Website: home-depot
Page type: customer-info-address
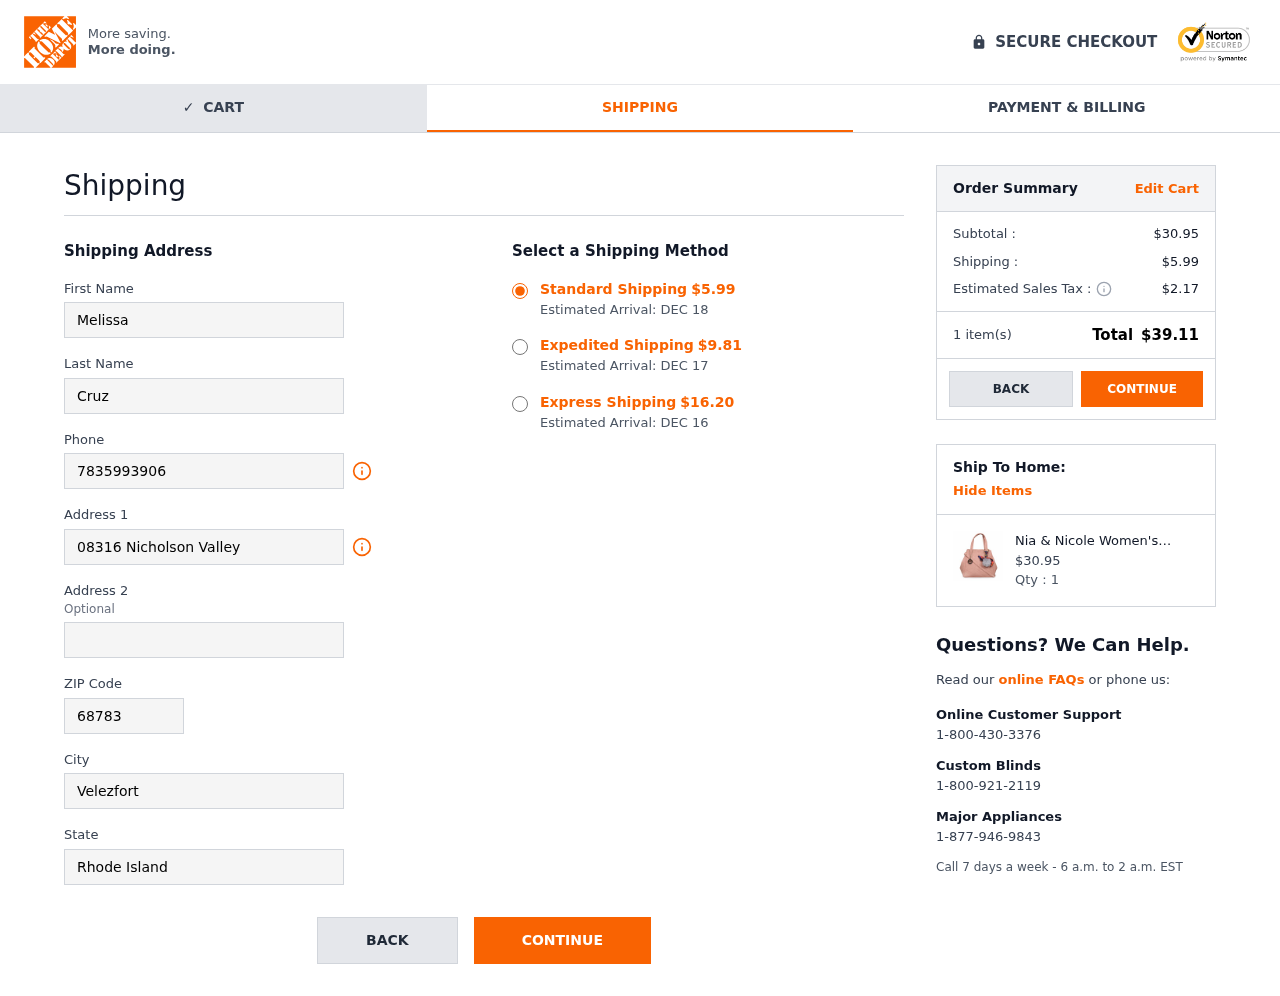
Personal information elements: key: PII_CITY
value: Velezfort
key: PII_FIRSTNAME
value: Melissa
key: PII_LASTNAME
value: Cruz
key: PII_PHONE
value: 7835993906
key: PII_POSTCODE
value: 68783
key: PII_STATE
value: Rhode Island
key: PII_STREET
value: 08316 Nicholson Valley
Product elements: key: PRODUCT1_NAME
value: Nia & Nicole Women's Handbag (Peach)
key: PRODUCT1_PRICE
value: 30.95
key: PRODUCT1_QUANTITY
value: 1
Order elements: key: ORDER_SHIPPING_COST
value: $5.99
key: ORDER_DELIVERY_DATE
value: Estimated Arrival: DEC 18
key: ORDER_SHIPPING_COST_EXPEDITED
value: $9.81
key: ORDER_DELIVERY_DATE_EXPEDITED
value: Estimated Arrival: DEC 17
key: ORDER_SHIPPING_COST_EXPRESS
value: $16.20
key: ORDER_DELIVERY_DATE_EXPRESS
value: Estimated Arrival: DEC 16
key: ORDER_SUBTOTAL
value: $30.95
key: ORDER_TAX
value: $2.17
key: ORDER_NUM_ITEMS
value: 1 item(s)
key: ORDER_TOTAL
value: $39.11